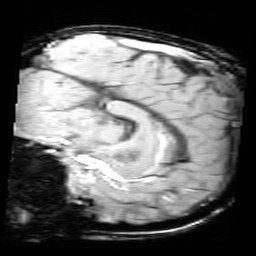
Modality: SWI
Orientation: sagittal
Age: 11
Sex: male
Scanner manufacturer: siemens
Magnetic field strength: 3 T
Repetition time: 0.027 s
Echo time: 0.02 s